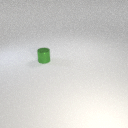
small green metal cylinder